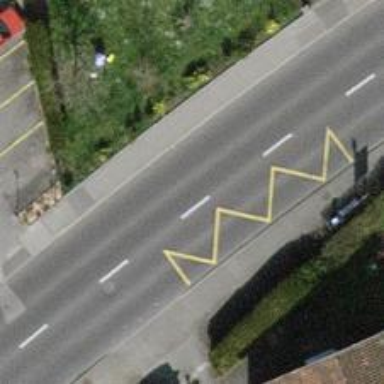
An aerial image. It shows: Bus stop equipped with public transport stop position.